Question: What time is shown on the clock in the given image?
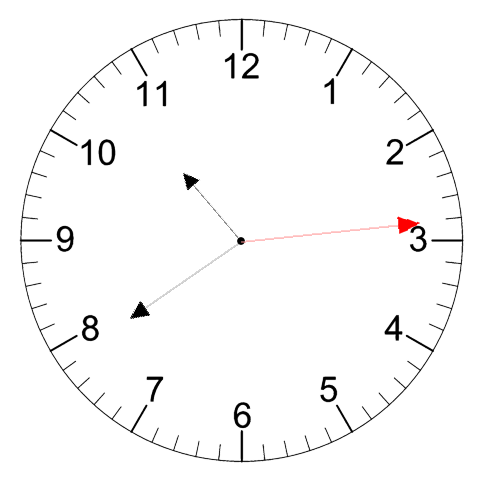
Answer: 10:39:14